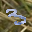
Label: 3